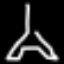
Label: The Eiffel Tower